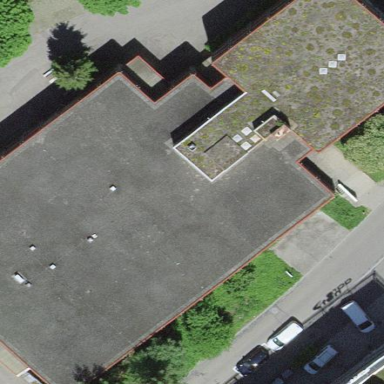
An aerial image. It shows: Industrial building.